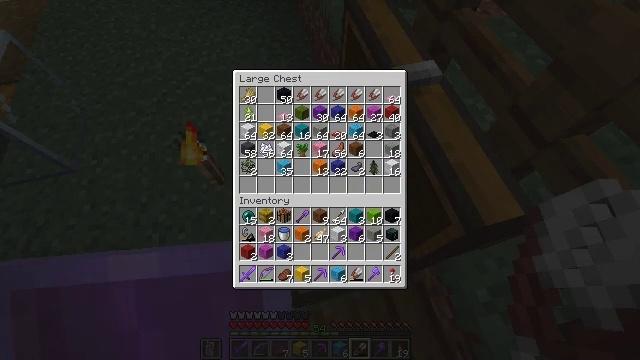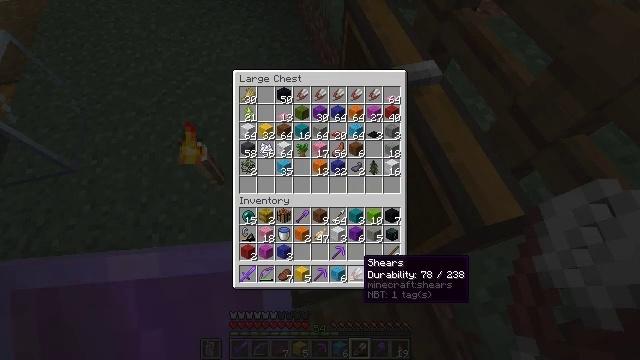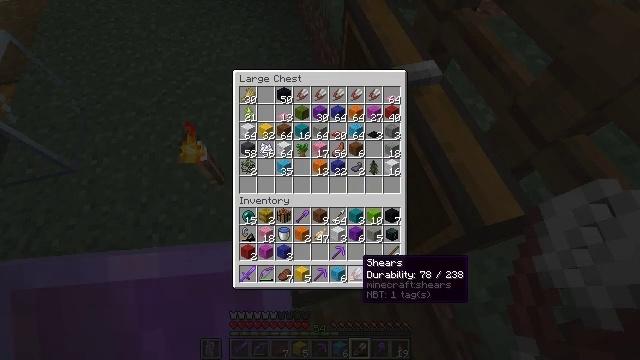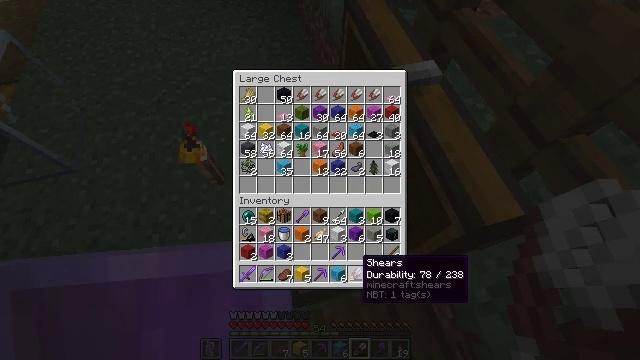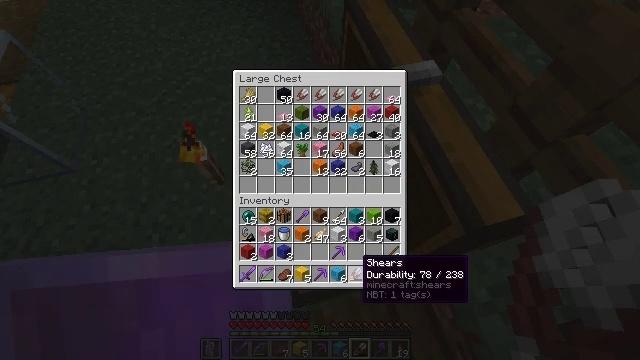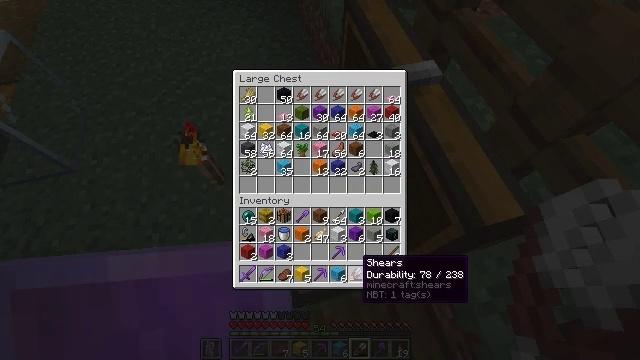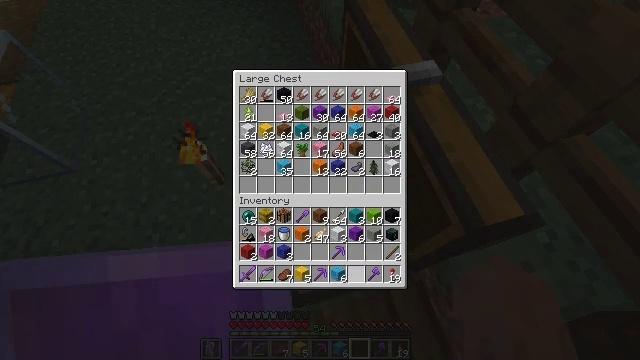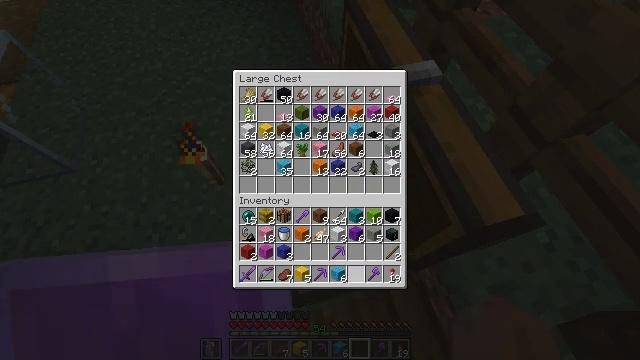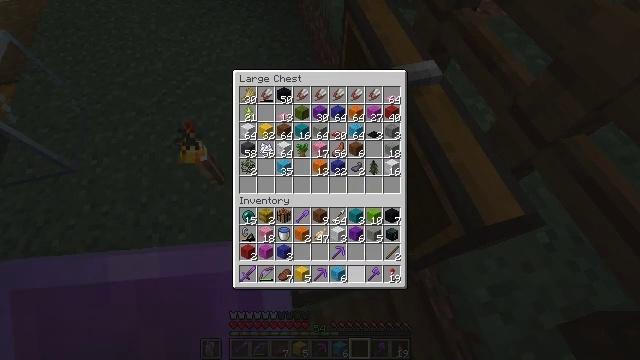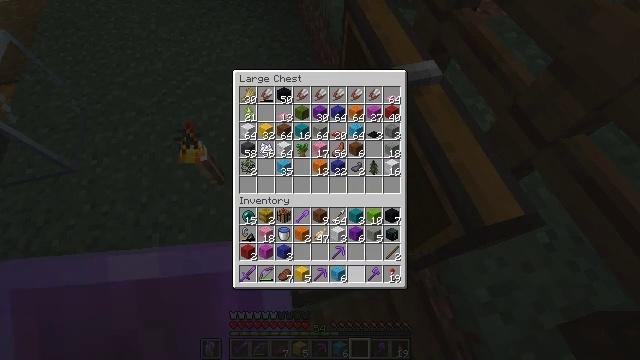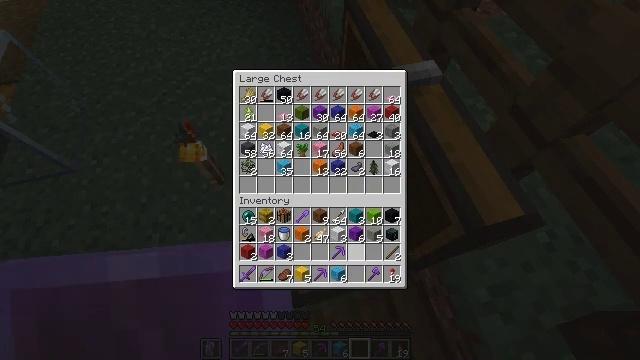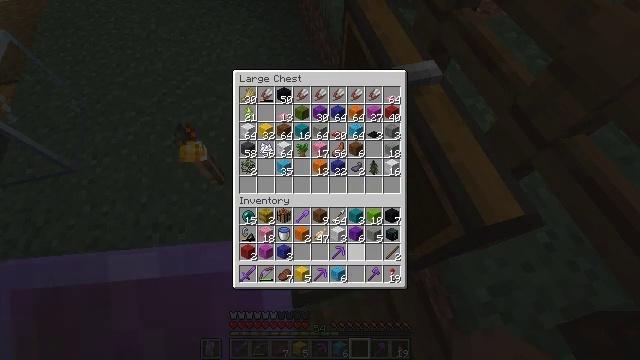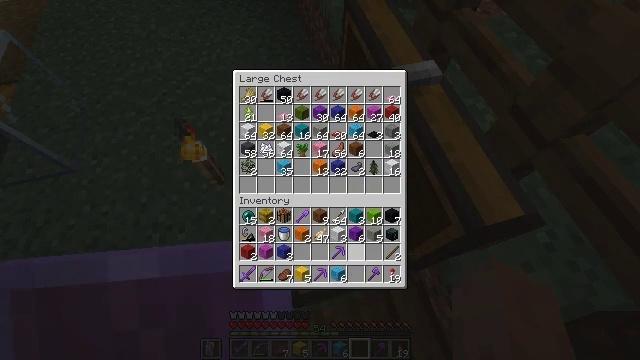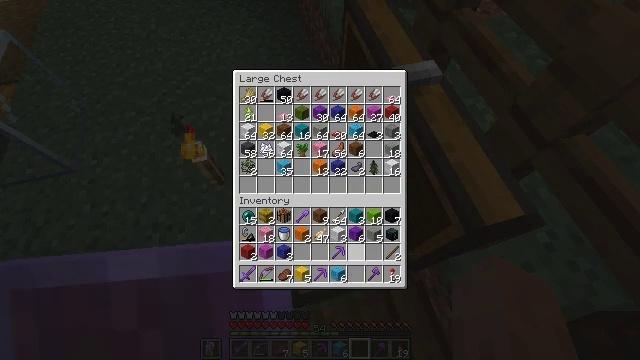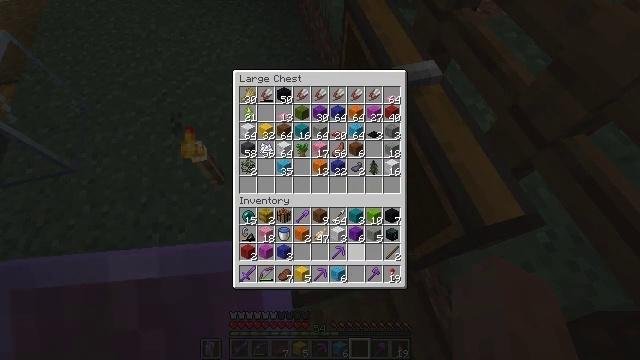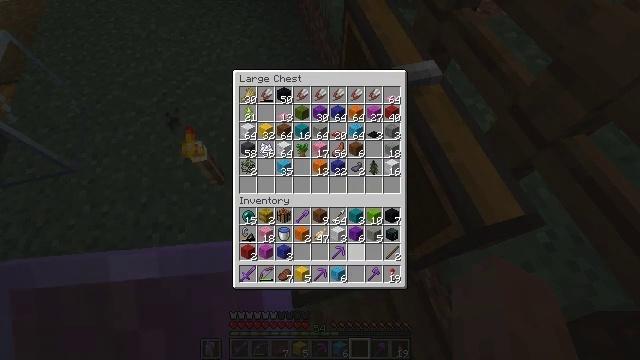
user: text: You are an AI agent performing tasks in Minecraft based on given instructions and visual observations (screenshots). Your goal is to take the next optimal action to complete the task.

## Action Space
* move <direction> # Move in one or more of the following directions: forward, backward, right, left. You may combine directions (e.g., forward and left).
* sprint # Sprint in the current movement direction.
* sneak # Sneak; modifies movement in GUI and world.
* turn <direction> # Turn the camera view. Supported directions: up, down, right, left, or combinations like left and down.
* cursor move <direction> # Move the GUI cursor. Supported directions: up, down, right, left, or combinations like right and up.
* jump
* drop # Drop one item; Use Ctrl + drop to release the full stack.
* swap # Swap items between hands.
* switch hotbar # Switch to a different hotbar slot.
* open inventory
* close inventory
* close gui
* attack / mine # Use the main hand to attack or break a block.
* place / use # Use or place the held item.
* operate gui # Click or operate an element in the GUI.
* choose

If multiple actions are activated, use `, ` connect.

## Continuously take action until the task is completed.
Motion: motion action
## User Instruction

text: Hunt aquatic mobs.
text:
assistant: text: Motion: sneak, turn down
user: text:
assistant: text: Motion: sneak
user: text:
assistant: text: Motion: sneak
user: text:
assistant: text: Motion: sneak
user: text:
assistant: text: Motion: sneak
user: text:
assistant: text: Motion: sneak, attack / mine
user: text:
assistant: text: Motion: sneak, attack / mine
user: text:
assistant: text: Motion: sneak, attack / mine
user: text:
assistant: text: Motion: sneak
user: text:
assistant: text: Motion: sneak, turn up
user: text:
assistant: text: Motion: sneak
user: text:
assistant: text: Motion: sneak
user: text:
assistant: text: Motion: sneak
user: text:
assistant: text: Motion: sneak
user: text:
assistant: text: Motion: sneak
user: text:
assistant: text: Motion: sneak
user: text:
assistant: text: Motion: sneak
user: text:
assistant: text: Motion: sneak
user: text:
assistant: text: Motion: sneak, turn up
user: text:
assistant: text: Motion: sneak
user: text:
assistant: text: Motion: sneak
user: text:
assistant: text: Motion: sneak
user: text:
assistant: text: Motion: sneak, attack / mine
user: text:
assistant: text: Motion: sneak, attack / mine
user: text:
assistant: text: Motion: sneak, attack / mine
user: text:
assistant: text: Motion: sneak
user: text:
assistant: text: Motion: sneak, turn up
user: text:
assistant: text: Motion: sneak
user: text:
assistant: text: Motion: sneak
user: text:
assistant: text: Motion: sneak